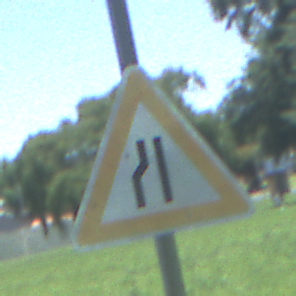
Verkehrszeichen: EinseitigVerengteFahrbahnLinks
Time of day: Midday
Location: Outdoor (Nature)
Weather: Clear
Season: Summer
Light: Natural